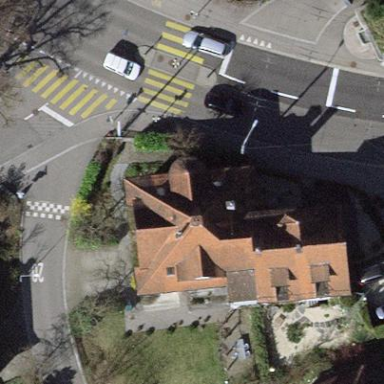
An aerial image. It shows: Building with pyramidal roof shape.